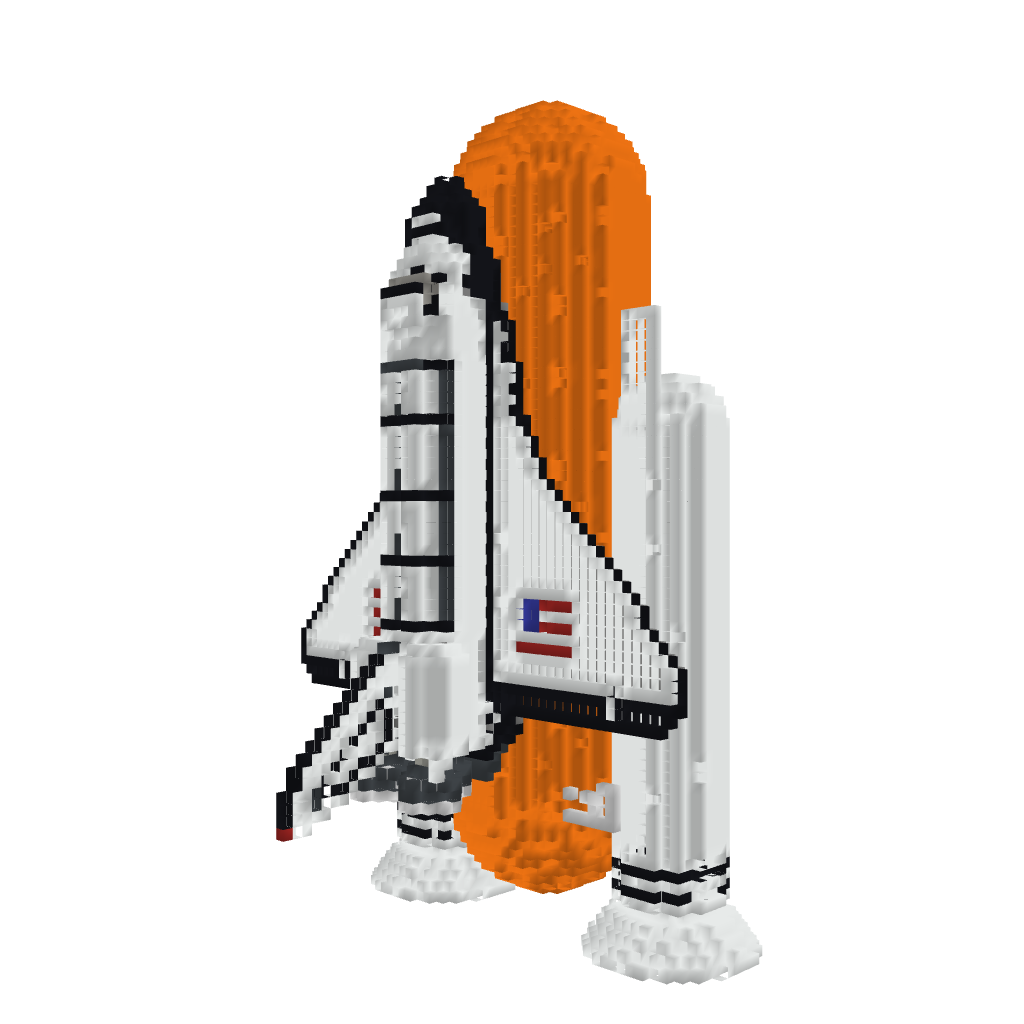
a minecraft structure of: Space Shuttle